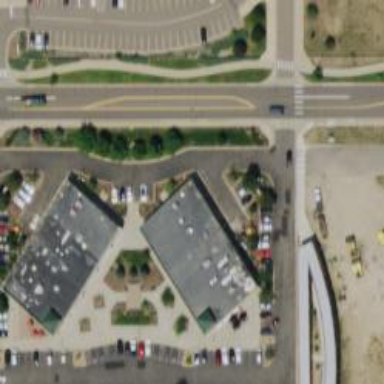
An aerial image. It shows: Retail building.